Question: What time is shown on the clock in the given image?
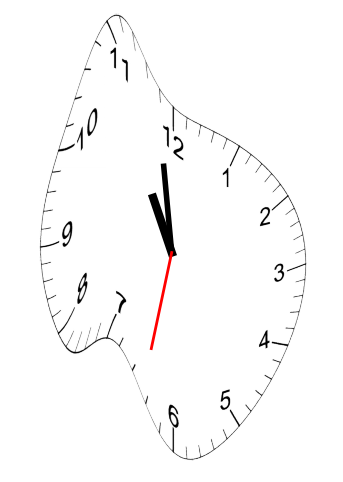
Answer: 10:58:32